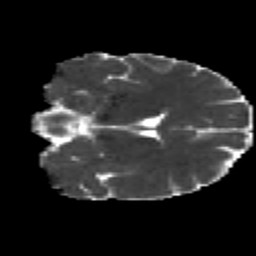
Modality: MD
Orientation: coronal
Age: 29
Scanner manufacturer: siemens
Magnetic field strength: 3 T
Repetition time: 2.2 s
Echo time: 0.084 s